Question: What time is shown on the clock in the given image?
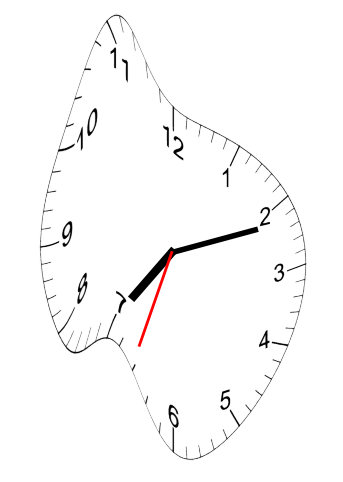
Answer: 07:11:33